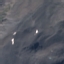
Land use / land cover: HerbaceousVegetation